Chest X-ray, AP view. Patient: 4 years old, sex F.
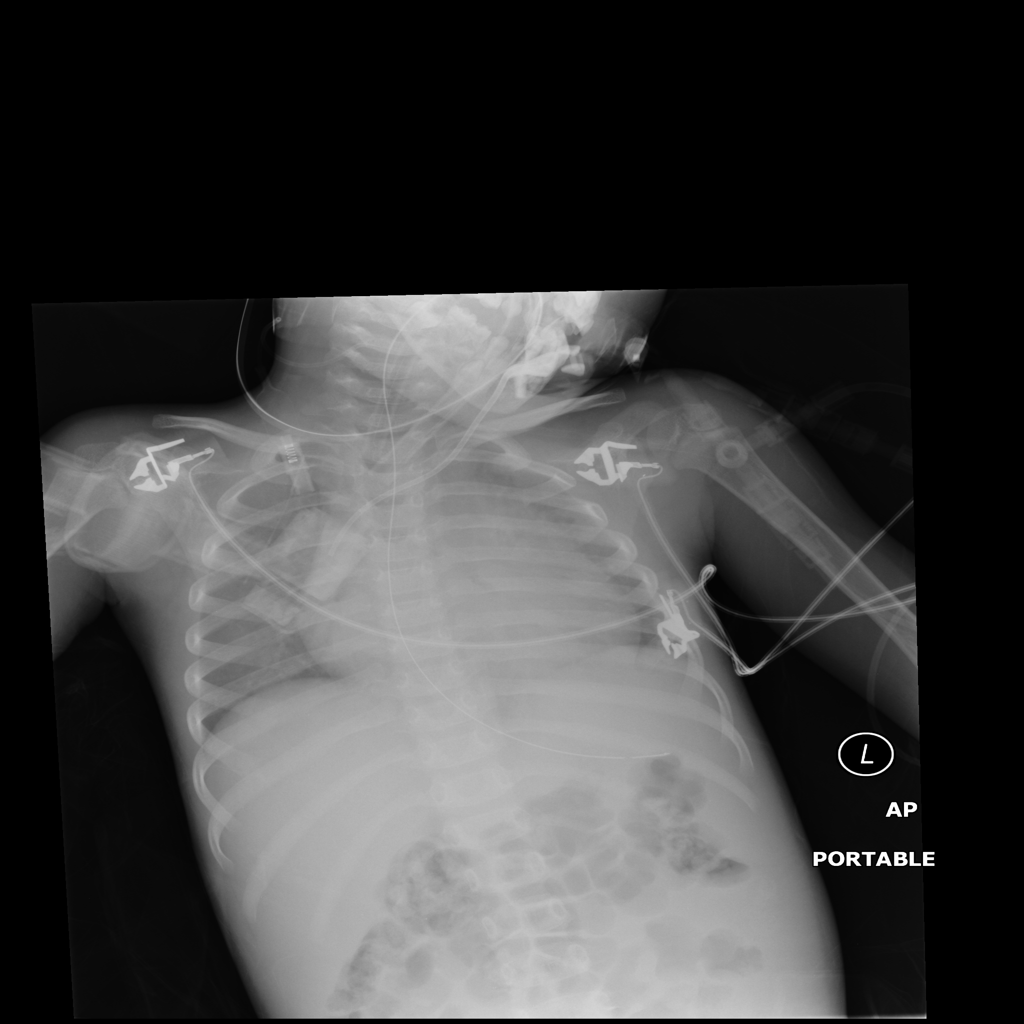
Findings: No Finding